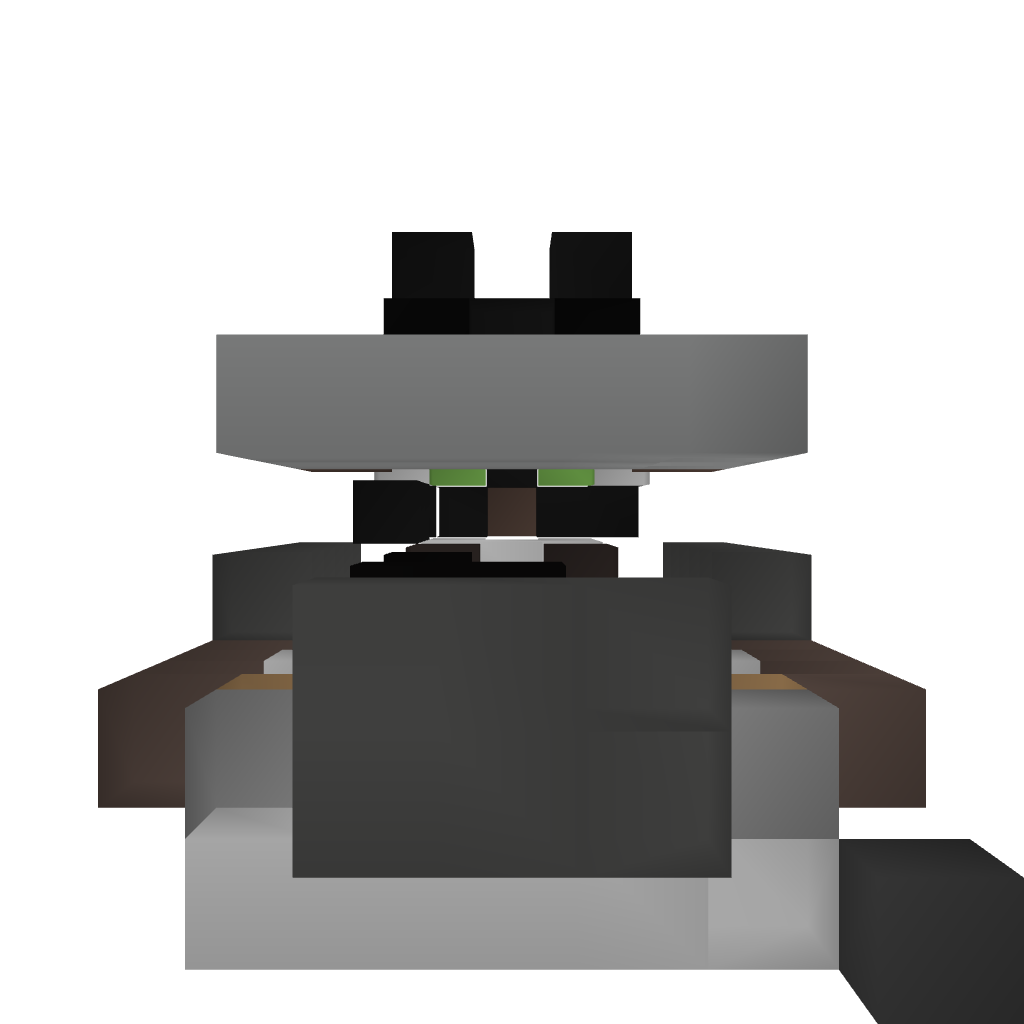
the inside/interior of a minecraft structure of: Fk. Pz. Pfeil